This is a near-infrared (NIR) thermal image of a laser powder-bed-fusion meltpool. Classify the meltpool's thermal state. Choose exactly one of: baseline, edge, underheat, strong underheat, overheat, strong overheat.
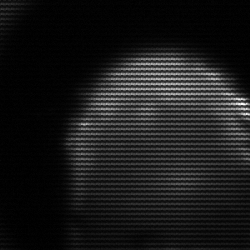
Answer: edge